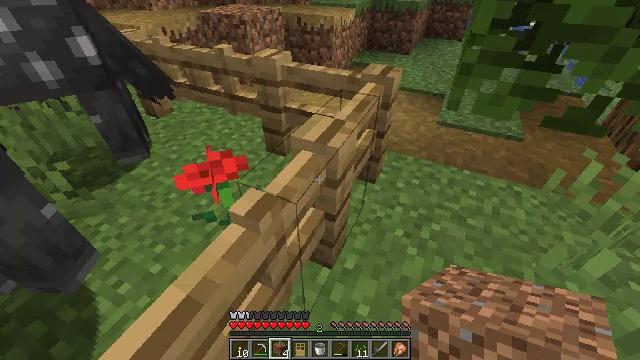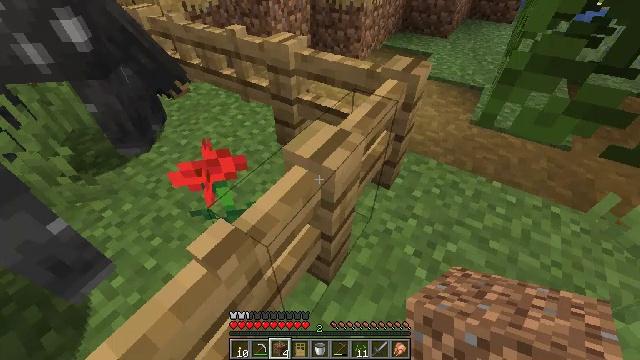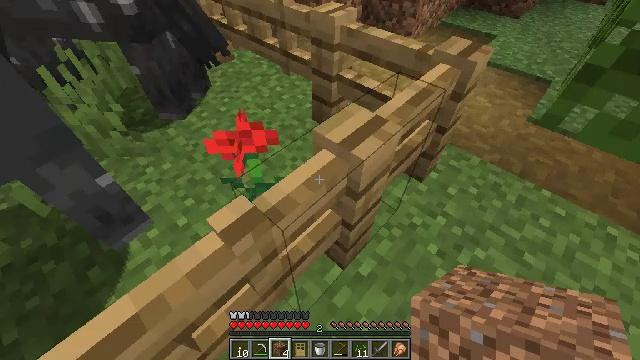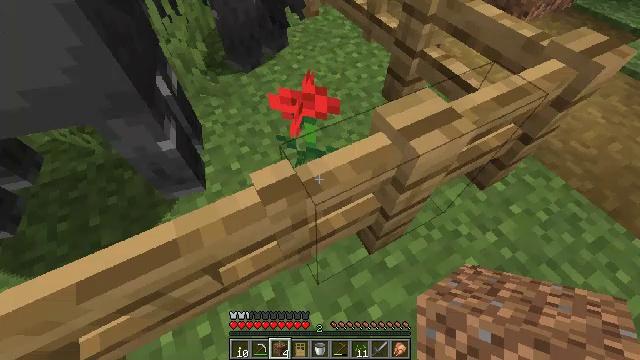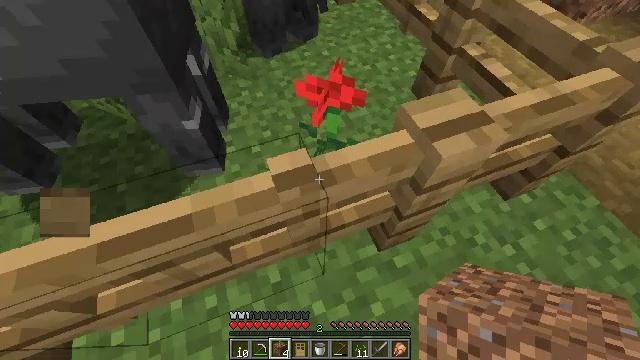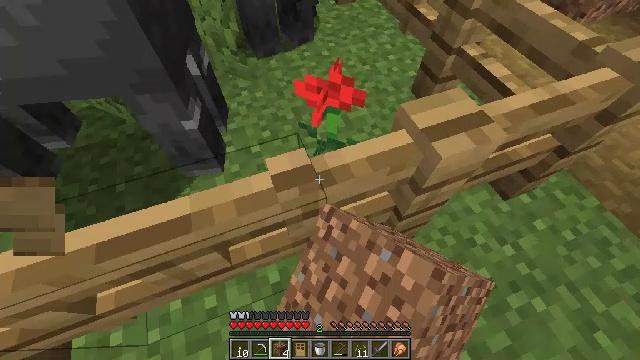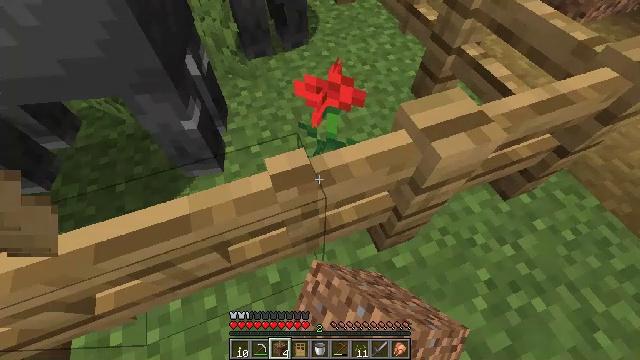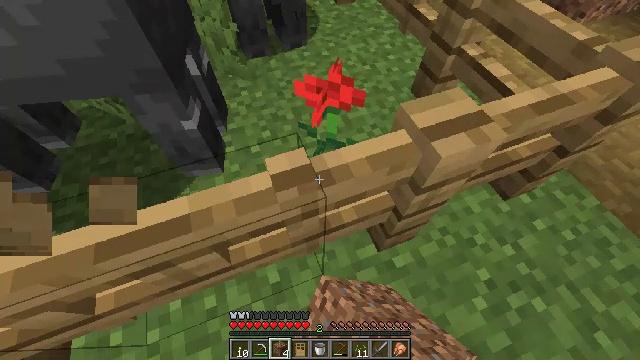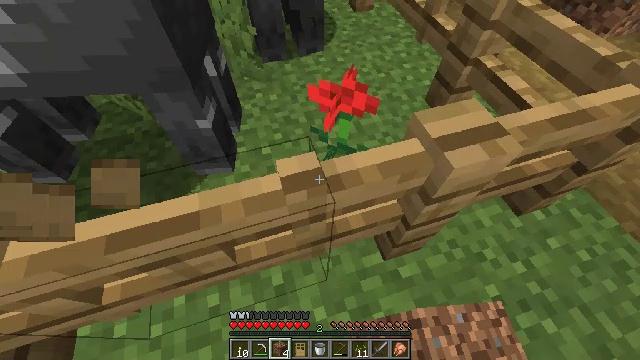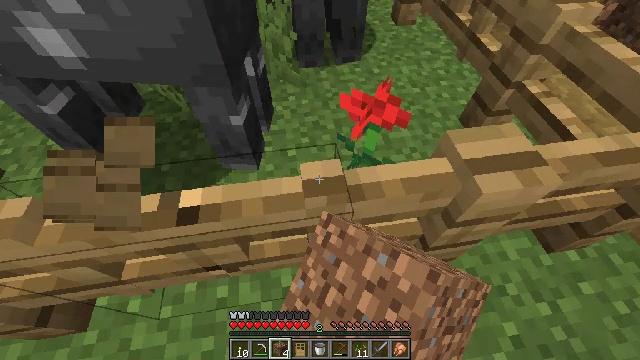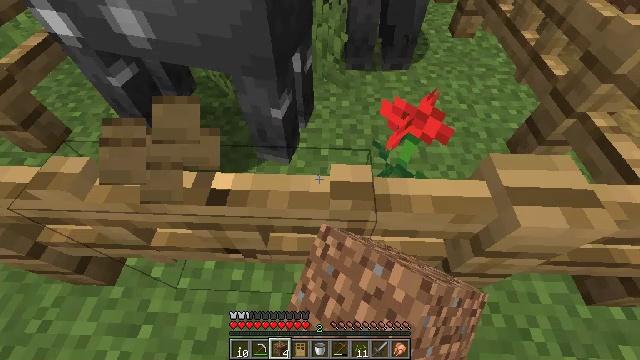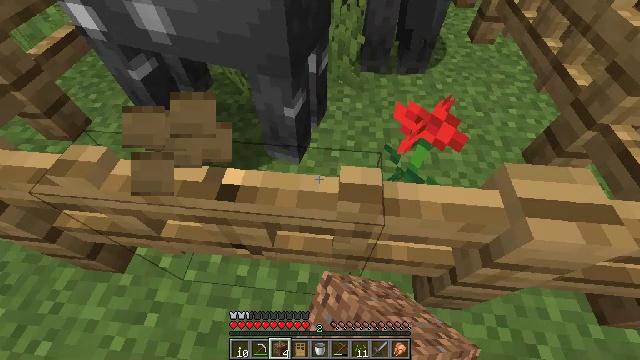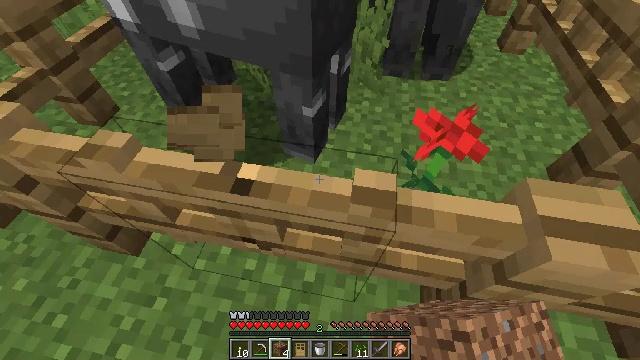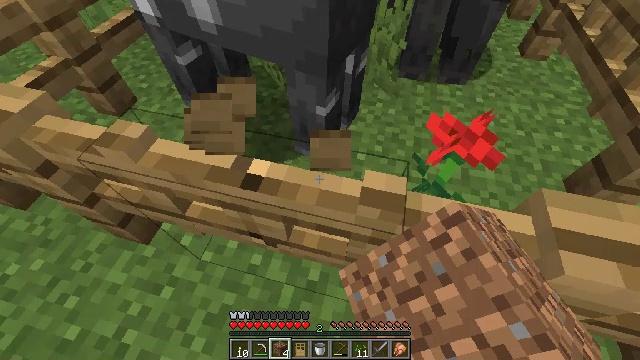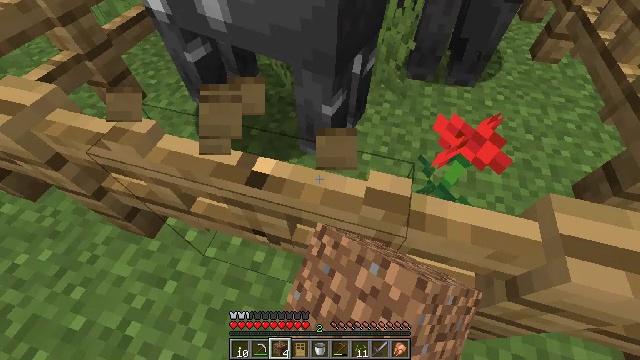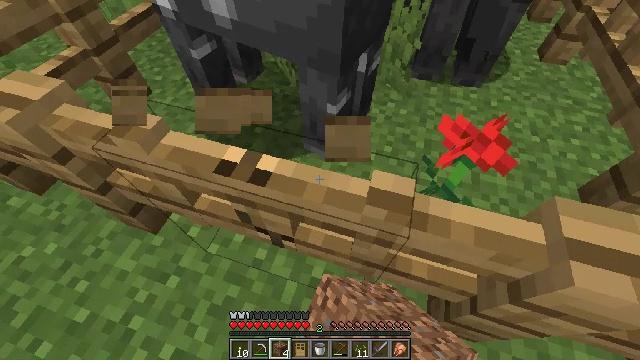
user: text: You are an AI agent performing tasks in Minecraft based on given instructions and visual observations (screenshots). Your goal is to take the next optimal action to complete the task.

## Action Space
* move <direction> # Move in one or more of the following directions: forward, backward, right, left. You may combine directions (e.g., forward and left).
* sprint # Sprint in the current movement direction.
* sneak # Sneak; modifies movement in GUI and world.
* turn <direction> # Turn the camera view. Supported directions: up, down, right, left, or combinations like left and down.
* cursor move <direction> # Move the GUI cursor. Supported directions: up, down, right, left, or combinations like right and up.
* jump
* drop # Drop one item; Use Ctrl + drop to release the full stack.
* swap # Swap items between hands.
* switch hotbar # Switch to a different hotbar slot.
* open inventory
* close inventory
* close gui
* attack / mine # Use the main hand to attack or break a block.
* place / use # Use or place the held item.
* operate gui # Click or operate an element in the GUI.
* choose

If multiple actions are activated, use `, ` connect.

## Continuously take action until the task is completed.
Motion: motion action
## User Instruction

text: Mine the oak fence gate.
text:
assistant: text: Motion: turn left and down
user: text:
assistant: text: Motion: turn left and down
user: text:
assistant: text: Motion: turn left and down
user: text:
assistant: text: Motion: turn left and down, attack / mine
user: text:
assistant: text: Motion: attack / mine
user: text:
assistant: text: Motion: attack / mine
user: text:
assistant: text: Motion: attack / mine
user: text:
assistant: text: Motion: turn left and up, attack / mine
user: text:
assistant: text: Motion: turn left and up, attack / mine
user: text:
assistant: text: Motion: turn left, attack / mine
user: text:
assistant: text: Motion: turn left, attack / mine
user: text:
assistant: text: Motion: turn left, attack / mine
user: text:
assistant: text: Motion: turn left, attack / mine
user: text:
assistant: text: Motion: turn left, attack / mine
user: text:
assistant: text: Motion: turn left, attack / mine
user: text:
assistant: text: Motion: attack / mine
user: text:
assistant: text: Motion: attack / mine
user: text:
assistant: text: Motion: turn left, attack / mine
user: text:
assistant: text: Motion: turn left, attack / mine
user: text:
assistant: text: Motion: turn left, attack / mine
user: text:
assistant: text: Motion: turn left, attack / mine
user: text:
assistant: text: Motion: turn left, attack / mine
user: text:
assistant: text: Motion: turn left, attack / mine
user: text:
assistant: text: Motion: turn left, attack / mine
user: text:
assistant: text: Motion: turn left, attack / mine
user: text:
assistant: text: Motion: attack / mine
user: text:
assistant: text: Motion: attack / mine
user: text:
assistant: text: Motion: attack / mine
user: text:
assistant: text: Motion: attack / mine
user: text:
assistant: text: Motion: attack / mine